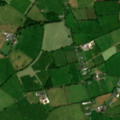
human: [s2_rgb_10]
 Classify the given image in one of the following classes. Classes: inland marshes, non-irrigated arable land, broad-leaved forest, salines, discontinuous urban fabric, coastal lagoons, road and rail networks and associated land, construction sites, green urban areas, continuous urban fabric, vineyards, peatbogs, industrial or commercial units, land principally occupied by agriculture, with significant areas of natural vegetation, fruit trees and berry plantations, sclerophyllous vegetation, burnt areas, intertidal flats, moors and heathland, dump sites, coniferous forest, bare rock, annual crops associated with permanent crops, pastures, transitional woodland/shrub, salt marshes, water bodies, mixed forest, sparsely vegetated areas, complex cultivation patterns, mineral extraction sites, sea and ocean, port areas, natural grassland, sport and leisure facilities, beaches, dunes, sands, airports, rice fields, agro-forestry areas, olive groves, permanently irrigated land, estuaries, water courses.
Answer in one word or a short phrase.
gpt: pastures